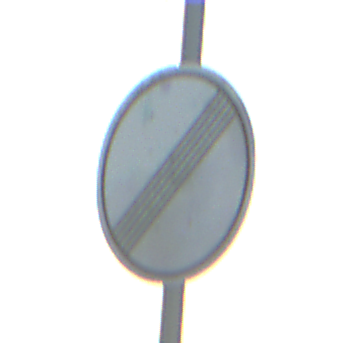
Verkehrszeichen: EndeSaemtlicherBegrenzungen
Umgebung: Outdoor, Beach
Tageszeit: SunriseSunset
Wetter: Clear
Licht: Natural
Jahreszeit: NotSpecified
Kontrast: HighContrast